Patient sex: M
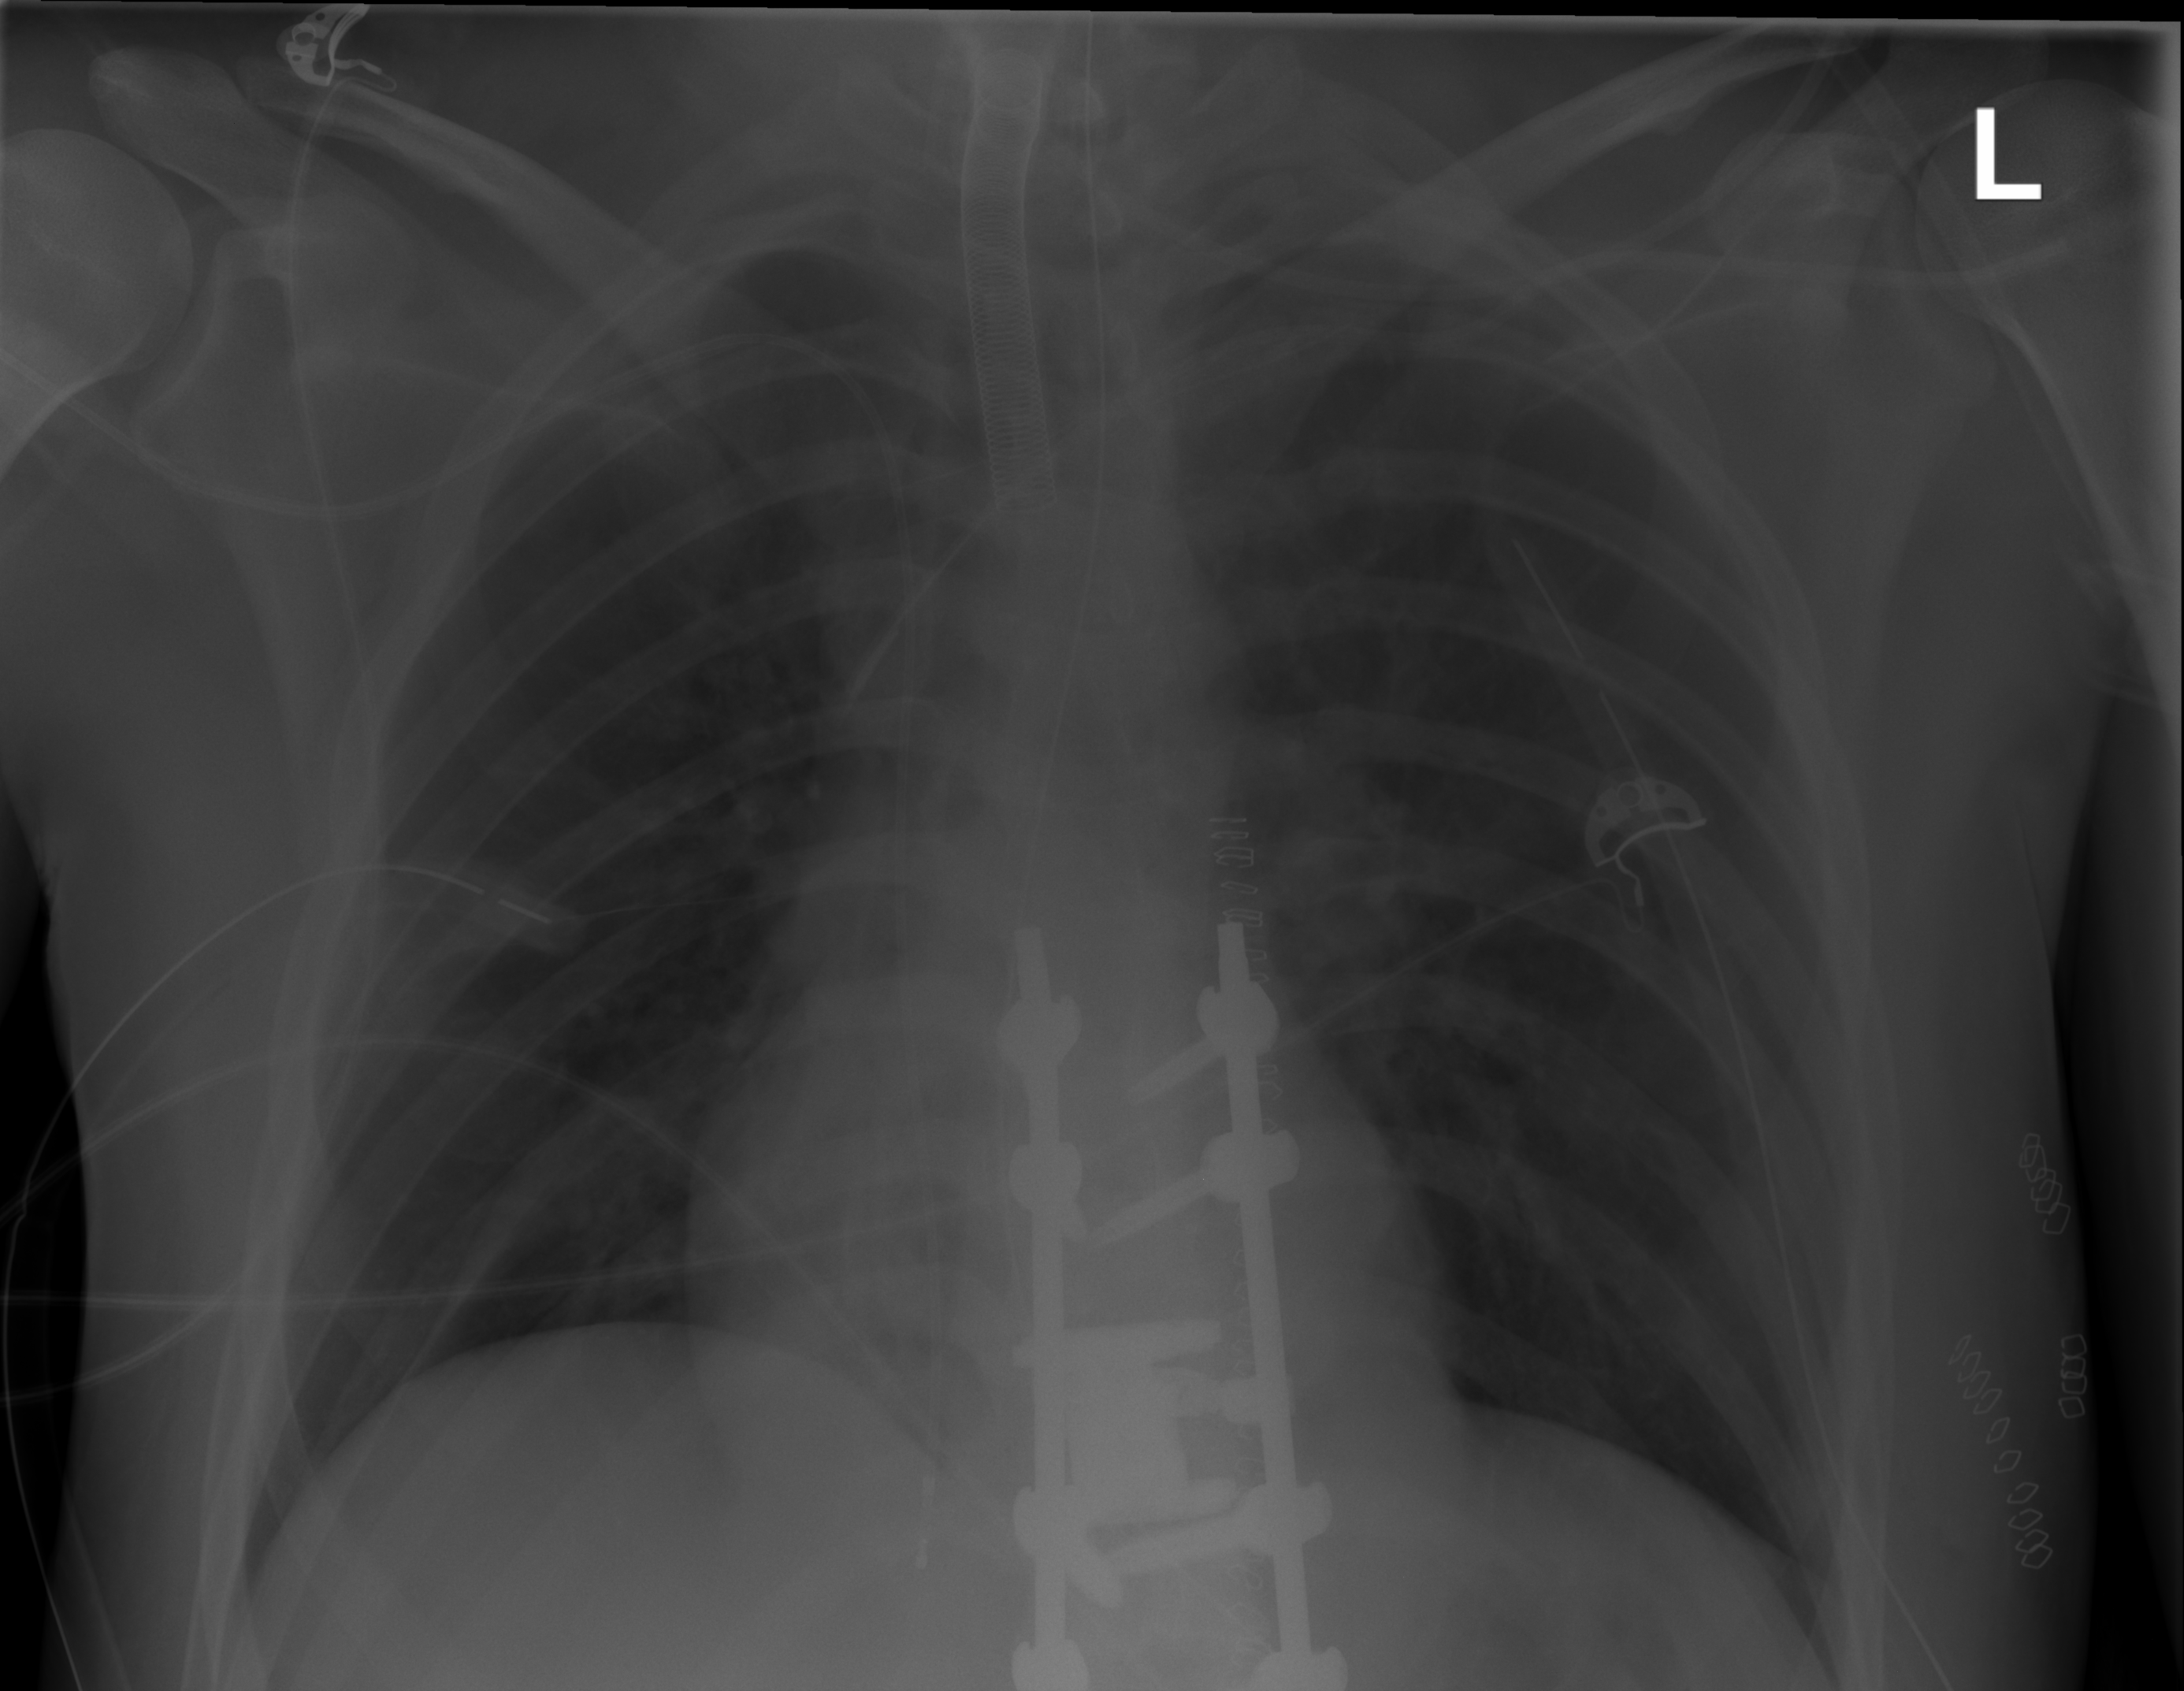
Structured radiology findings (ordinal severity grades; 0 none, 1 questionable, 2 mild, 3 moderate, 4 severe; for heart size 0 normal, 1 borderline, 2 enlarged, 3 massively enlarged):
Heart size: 0
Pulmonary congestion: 0
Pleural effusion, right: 0
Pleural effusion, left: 0
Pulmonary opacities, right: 0
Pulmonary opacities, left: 0
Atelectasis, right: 2
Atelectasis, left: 0